Question: I have such a table in SQLite :
'''
CREATE TABLE [TABLE1] (
[T_ID] INTEGER PRIMARY KEY ON CONFLICT IGNORE AUTOINCREMENT,
[DATE] DATE UNIQUE ON CONFLICT IGNORE,
[FIELD1] INTEGER,
[FIELD2] INTEGER,
[FIELD3] INTEGER,
[FIELD4] REAL);
'''
I added a 2 new calculated fields to the TABLE1
called SUM1 (integer) and SUM2 (float).
'''
procedure TForm3.UniTable1CalcFields(DataSet: TDataSet);
begin
UNITable1.Fields.FieldByName('SUM1').asInteger := (UNITable1.Fields.FieldByName('FIELD1').AsInteger) + (UNITable1.Fields.FieldByName('FIELD2').AsInteger) + (UNITable1.Fields.FieldByName('FIELD3').AsInteger);
UNITable1.Fields.FieldByName('SUM2').asFloat := (UNITable1.Fields.FieldByName('SUM1').AsInteger) / (UNITable1.Fields.FieldByName('FIELD4').AsInteger) ;
end;
'''
This kind of works but I am having trouble vwith SUM2 displaying a 15 digit number.

I would like to display a number with only two decimals like 5,81.
I could do it in the cxGrid by setting the properties of the field to CalcEdit and set Precision to 3.
But I am wondering can this be done in code.
Is there a way I can accomplish this ?
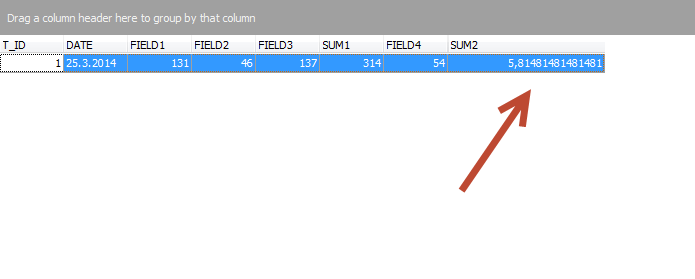
Answer: Well 314 / 54 is 5.814814814814... . If you are using persistent fields you can set the DisplayFormat to ',0.00;; '
or in code:
'''
TNumericField(UNITable1.Fields.FieldByName('SUM2')).DisplayFormat := ',0.00;; ';
'''